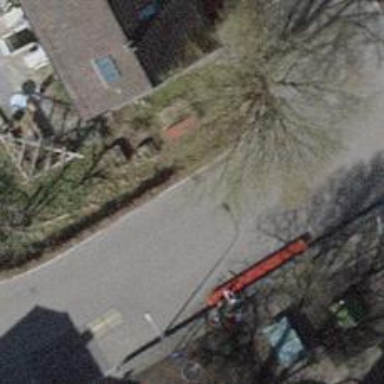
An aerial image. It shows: Red bench.